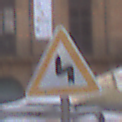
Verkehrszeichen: DoppelkurveZunaechstLinks
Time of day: MorningAfternoon
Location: Outdoor (Urban)
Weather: PartlyCloudy
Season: NotSpecified
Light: Natural